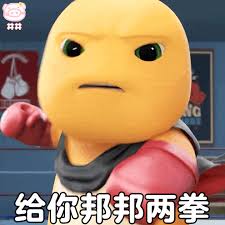
Label: nailong